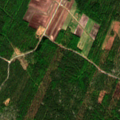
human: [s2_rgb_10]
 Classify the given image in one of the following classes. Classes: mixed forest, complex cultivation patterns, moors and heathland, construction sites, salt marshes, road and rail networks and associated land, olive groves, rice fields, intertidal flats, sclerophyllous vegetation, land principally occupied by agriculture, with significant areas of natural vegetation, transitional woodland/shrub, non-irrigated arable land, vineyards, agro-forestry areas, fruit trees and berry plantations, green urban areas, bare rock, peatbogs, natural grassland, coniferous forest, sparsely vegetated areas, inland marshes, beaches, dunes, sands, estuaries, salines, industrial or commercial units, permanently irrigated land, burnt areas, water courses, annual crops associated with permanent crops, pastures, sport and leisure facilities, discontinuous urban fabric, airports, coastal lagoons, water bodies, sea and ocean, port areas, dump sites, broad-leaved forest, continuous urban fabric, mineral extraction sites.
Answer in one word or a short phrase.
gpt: non-irrigated arable land, coniferous forest, mixed forest